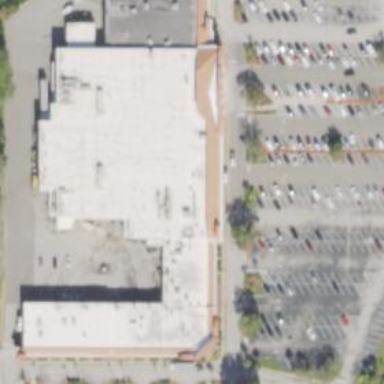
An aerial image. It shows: Retail building housing supermarket.